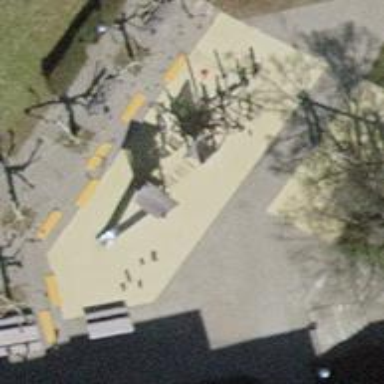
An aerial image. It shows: Playground area for leisure activities on the land.